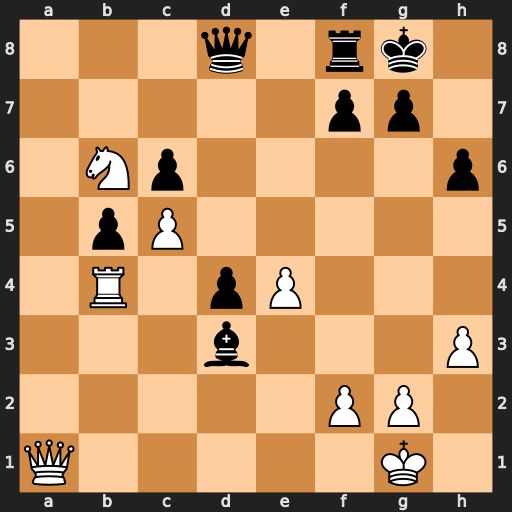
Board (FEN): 3q1rk1/5pp1/1Np4p/1pP5/1R1pP3/3b3P/5PP1/Q5K1
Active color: w
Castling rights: -
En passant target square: -
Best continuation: Rxd4 Qe7 Rxd3